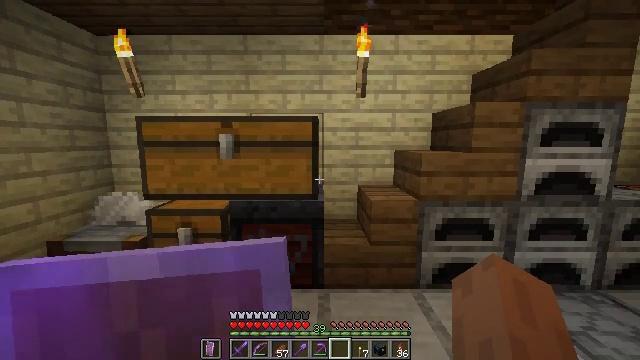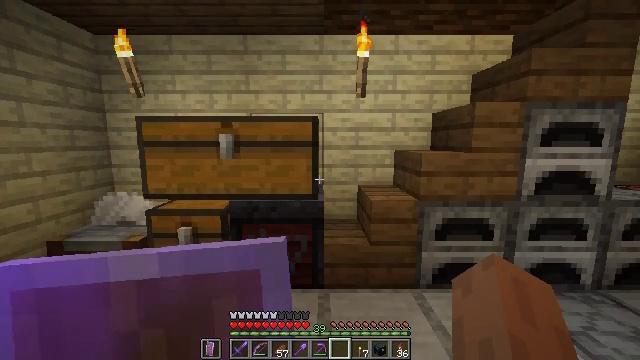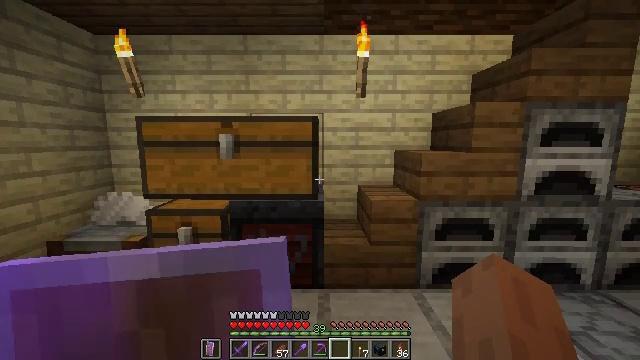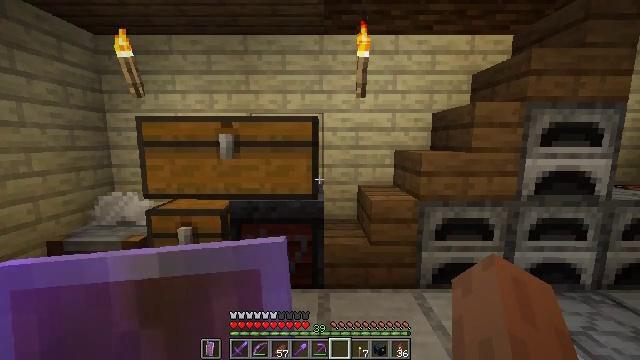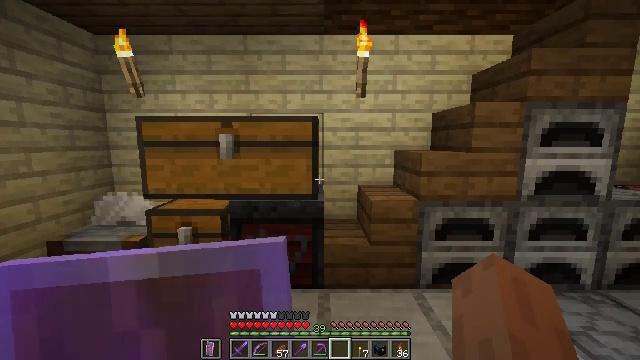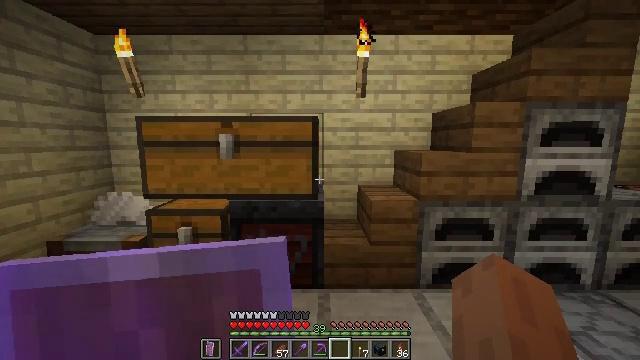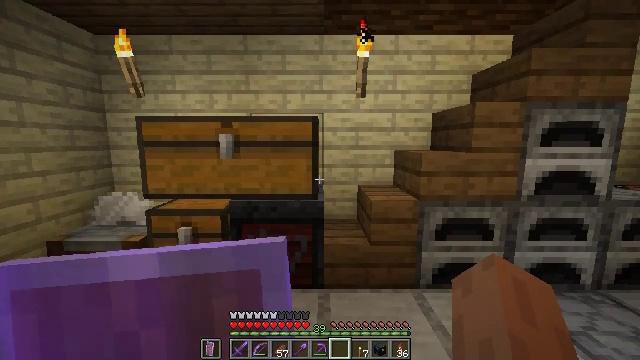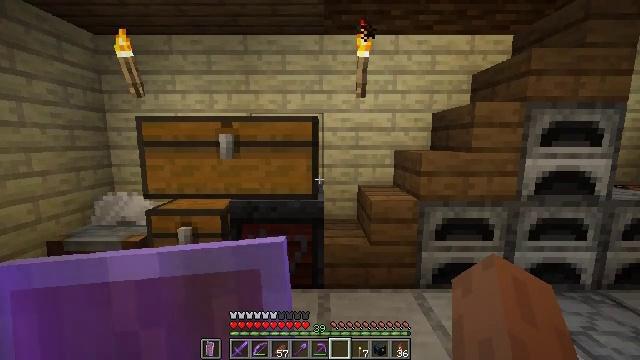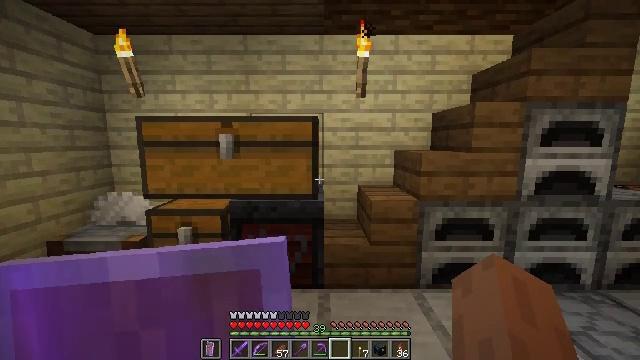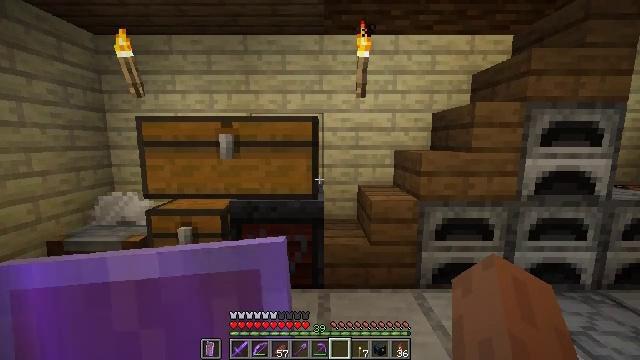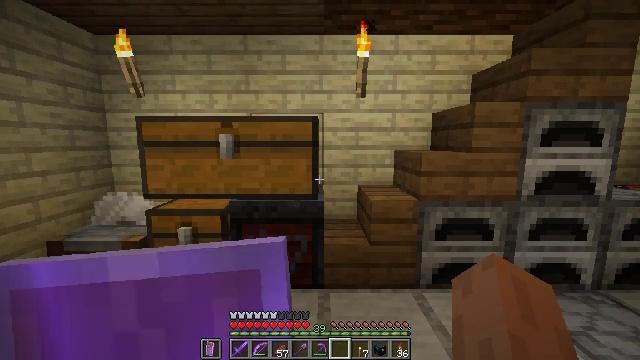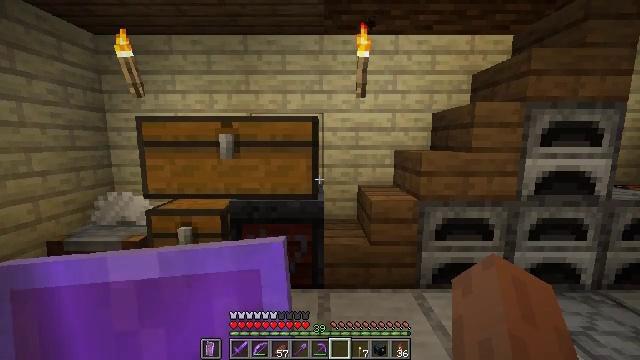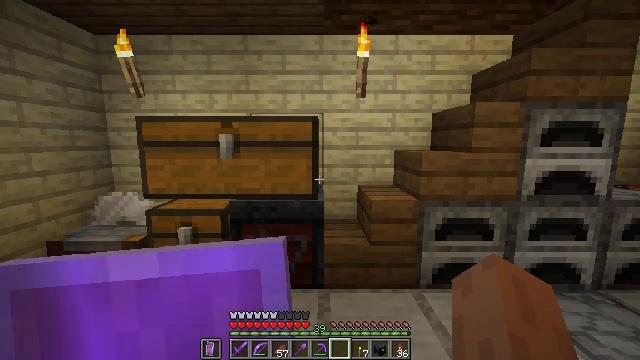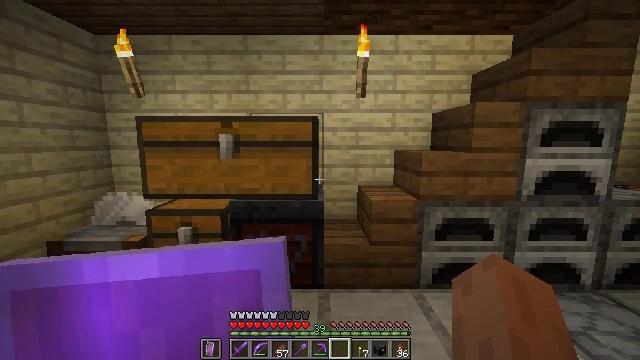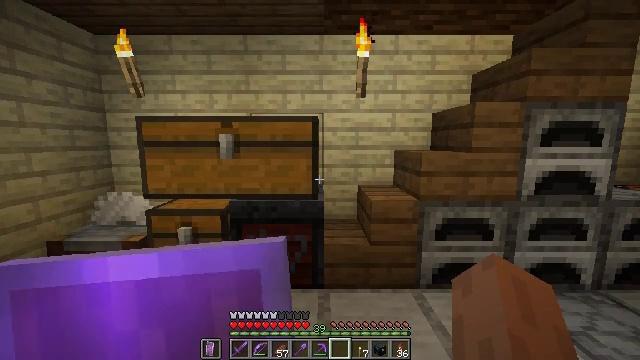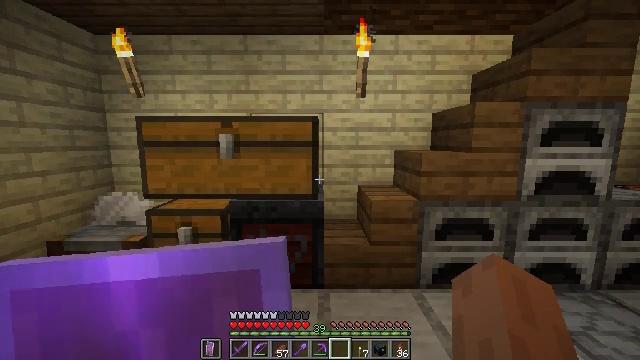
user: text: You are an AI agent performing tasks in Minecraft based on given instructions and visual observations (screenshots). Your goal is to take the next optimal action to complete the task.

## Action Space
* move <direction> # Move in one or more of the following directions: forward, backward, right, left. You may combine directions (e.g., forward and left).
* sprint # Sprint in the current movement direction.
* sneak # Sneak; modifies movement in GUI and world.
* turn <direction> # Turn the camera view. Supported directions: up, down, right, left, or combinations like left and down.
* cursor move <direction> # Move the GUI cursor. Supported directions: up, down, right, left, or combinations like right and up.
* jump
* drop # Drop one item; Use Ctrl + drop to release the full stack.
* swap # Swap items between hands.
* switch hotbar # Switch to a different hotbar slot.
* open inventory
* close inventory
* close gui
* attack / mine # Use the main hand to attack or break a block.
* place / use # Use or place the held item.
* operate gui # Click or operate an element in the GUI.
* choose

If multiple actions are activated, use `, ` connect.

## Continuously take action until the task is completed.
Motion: motion action
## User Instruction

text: Make glass by using sand in a furnace.
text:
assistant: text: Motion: no_op
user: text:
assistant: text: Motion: no_op
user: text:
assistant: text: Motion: no_op
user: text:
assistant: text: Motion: no_op
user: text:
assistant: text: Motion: no_op
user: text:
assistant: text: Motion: no_op
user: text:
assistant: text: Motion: no_op
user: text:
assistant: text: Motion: no_op
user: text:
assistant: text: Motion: no_op
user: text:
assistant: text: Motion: no_op
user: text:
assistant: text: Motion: no_op
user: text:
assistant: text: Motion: no_op
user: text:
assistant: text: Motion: no_op
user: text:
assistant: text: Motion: no_op
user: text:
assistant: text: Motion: no_op
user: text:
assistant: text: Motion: no_op
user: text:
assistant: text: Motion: no_op
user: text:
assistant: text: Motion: no_op
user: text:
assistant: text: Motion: no_op
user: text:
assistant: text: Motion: no_op
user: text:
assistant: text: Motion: no_op
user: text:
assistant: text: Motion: no_op
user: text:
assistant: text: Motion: no_op
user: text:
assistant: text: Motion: no_op
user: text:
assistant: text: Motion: no_op
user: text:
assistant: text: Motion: no_op
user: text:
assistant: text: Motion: no_op
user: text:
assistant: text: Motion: no_op
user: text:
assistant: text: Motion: no_op
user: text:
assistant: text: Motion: no_op